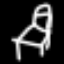
Label: chair